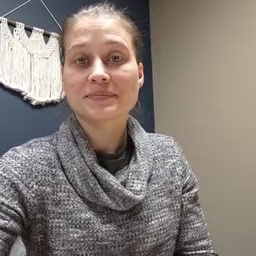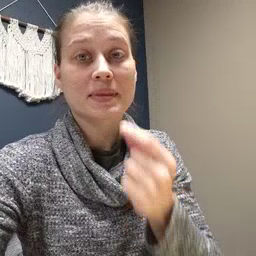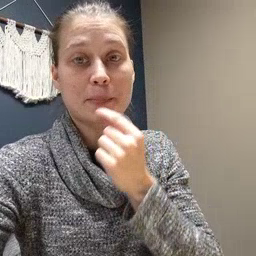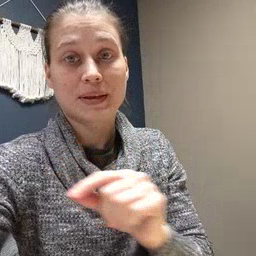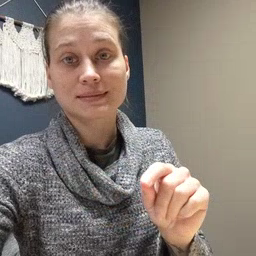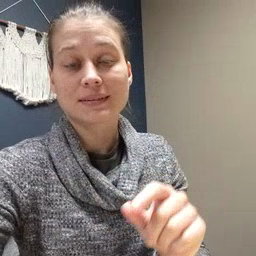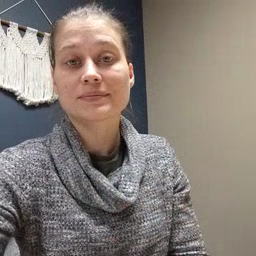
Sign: pencil